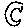
Label: moon